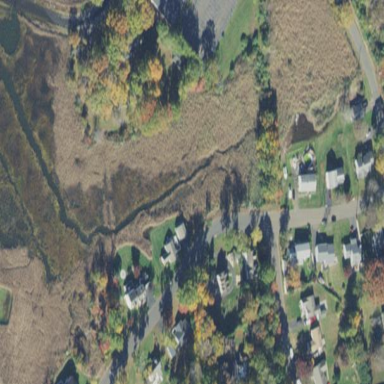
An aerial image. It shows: Marshy wetland area.